Field crop: maize
Growth stage: 2
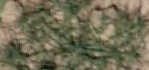
Species: salsola